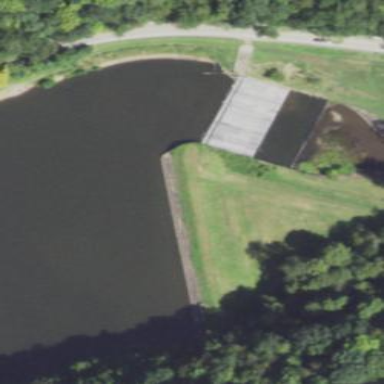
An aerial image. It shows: Dam across waterway.